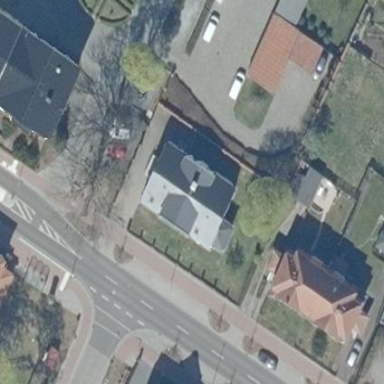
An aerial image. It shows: Building with roof made of roof tiles.